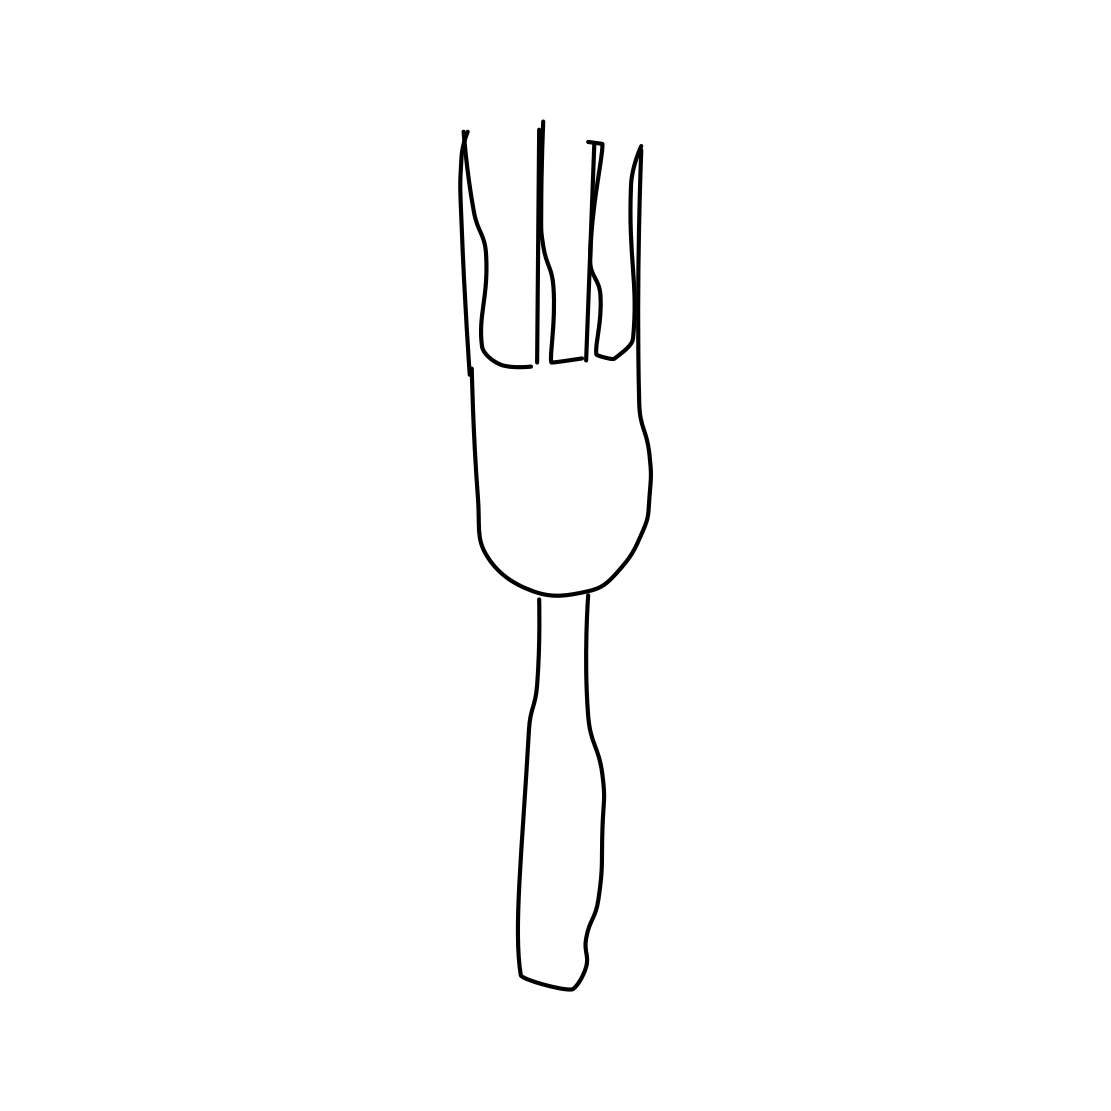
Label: fork